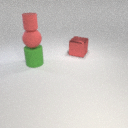
large green rubber cylinder below large red rubber sphere